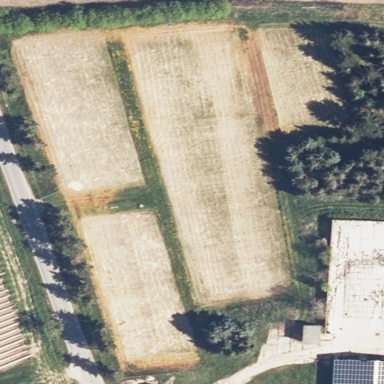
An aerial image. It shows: Plant nursery.